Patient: sex M, age 46
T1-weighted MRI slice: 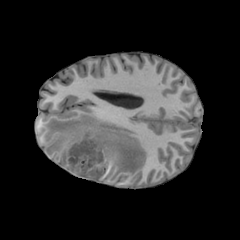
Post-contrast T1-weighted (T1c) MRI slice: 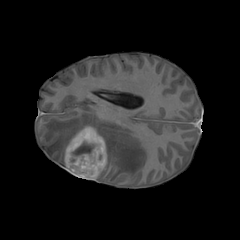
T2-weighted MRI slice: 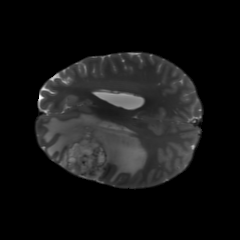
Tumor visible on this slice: yes
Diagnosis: Glioblastoma, IDH-wildtype
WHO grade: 4